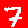
Digit: 7